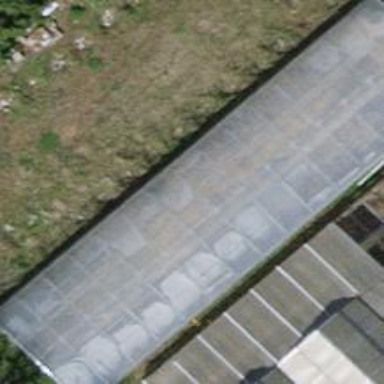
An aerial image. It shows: Greenhouse.